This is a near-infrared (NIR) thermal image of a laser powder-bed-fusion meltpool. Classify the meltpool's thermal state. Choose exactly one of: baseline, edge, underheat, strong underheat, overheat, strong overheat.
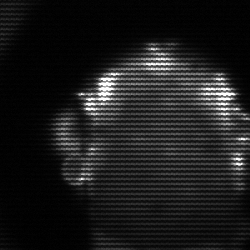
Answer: baseline